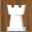
Piece: wR